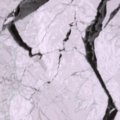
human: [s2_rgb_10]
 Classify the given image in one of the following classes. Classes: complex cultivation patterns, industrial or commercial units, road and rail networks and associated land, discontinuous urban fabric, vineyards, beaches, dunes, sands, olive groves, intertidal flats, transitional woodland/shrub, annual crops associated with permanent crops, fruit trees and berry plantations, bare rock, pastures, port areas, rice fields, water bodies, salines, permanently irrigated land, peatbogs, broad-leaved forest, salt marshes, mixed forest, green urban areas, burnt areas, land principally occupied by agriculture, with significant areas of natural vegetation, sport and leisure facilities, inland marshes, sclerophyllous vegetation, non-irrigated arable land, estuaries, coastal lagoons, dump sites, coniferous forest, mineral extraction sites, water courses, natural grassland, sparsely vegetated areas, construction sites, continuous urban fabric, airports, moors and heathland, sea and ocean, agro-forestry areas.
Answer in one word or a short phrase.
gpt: sea and ocean